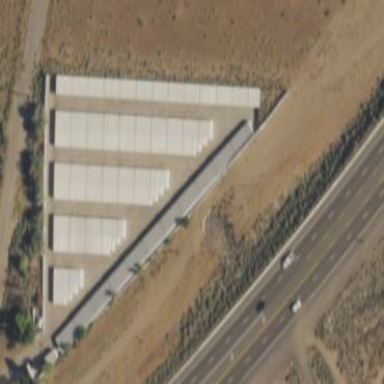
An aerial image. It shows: Building used for storage rental.